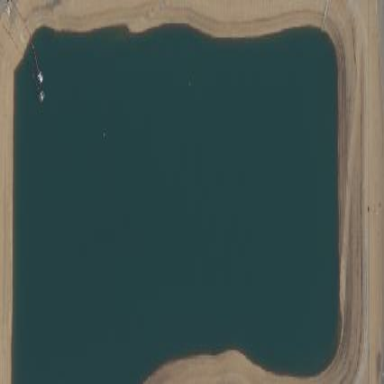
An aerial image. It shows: Reservoir of natural water.